Question: Sometime ago I asked <URL>:

What am I missing?
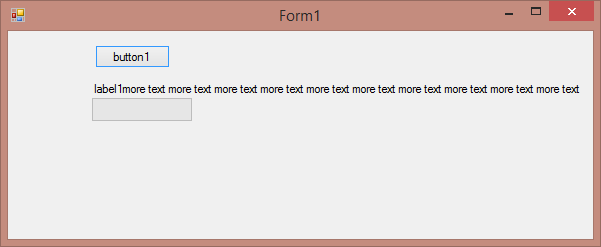
Answer: Try this and see if it works!
'''
public Form1()
{
InitializeComponent();
Size = new Size(400, 150);
AutoSize = true;
AutoSizeMode = System.Windows.Forms.AutoSizeMode.GrowOnly;
FlowLayoutPanel panel = new FlowLayoutPanel();
panel.Size = new Size(200, 150);
panel.MaximumSize = new System.Drawing.Size(panel.Width, int.MaxValue);
panel.FlowDirection = FlowDirection.TopDown;
panel.AutoSize = true;
panel.AutoSizeMode = System.Windows.Forms.AutoSizeMode.GrowOnly;
Controls.Add(panel);
Label label = new Label();
label.Text = "Starting text!
";
label.Padding = new System.Windows.Forms.Padding(0, 0, 0, 50);
label.AutoSize = true;
panel.Controls.Add(label);
ProgressBar progressBar = new ProgressBar();
progressBar.Location = new Point(0, 125);
progressBar.Size = new Size(190, 25);
panel.Controls.Add(progressBar);
Button button = new Button();
button.Location = new Point(275, 50);
button.Text = "Click me!";
button.Click += (object sender, EventArgs e) => { label.Text += "some more text, "; };
Controls.Add(button);
}
'''